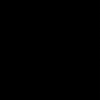
Label: dusty